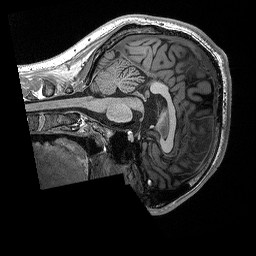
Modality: T1w
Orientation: sagittal
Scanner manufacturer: siemens
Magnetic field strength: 3 T
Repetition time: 2.3 s
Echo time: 0.00298 s